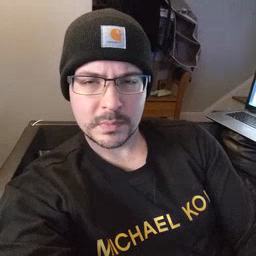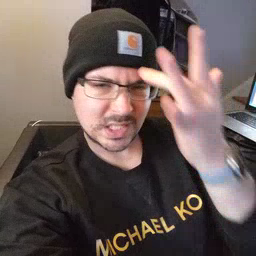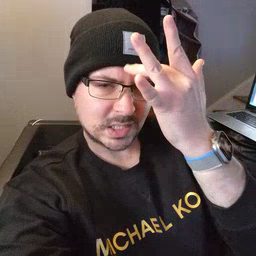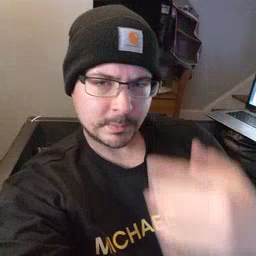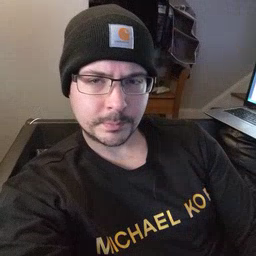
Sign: sick